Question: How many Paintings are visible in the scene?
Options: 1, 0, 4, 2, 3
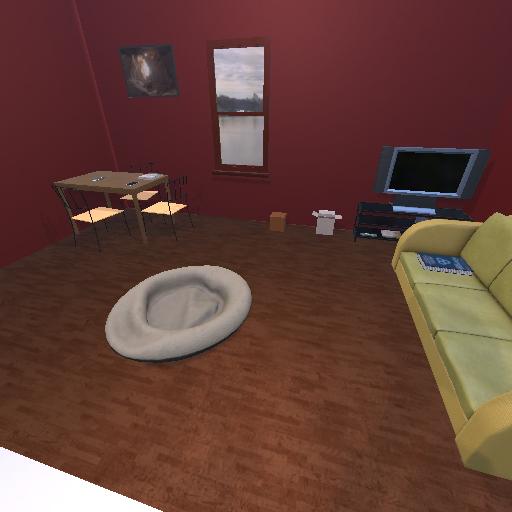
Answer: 1